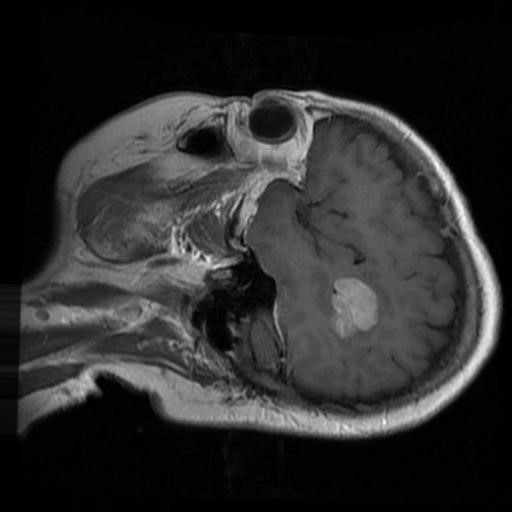
Label: brain_menin